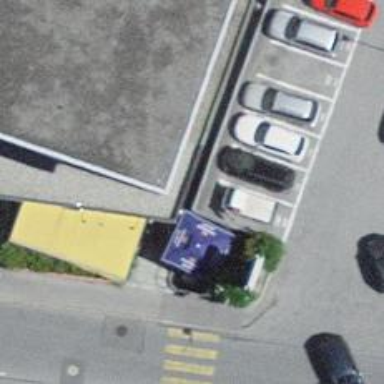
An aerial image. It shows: Restaurant.